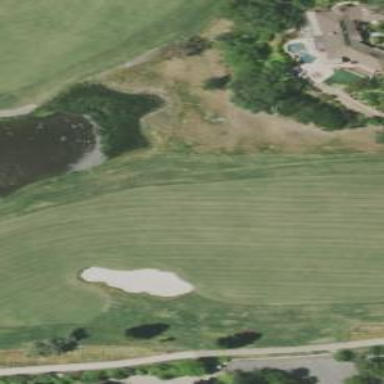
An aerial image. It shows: View of golf hole.